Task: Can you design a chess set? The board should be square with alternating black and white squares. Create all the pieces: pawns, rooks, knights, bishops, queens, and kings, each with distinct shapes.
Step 4059:
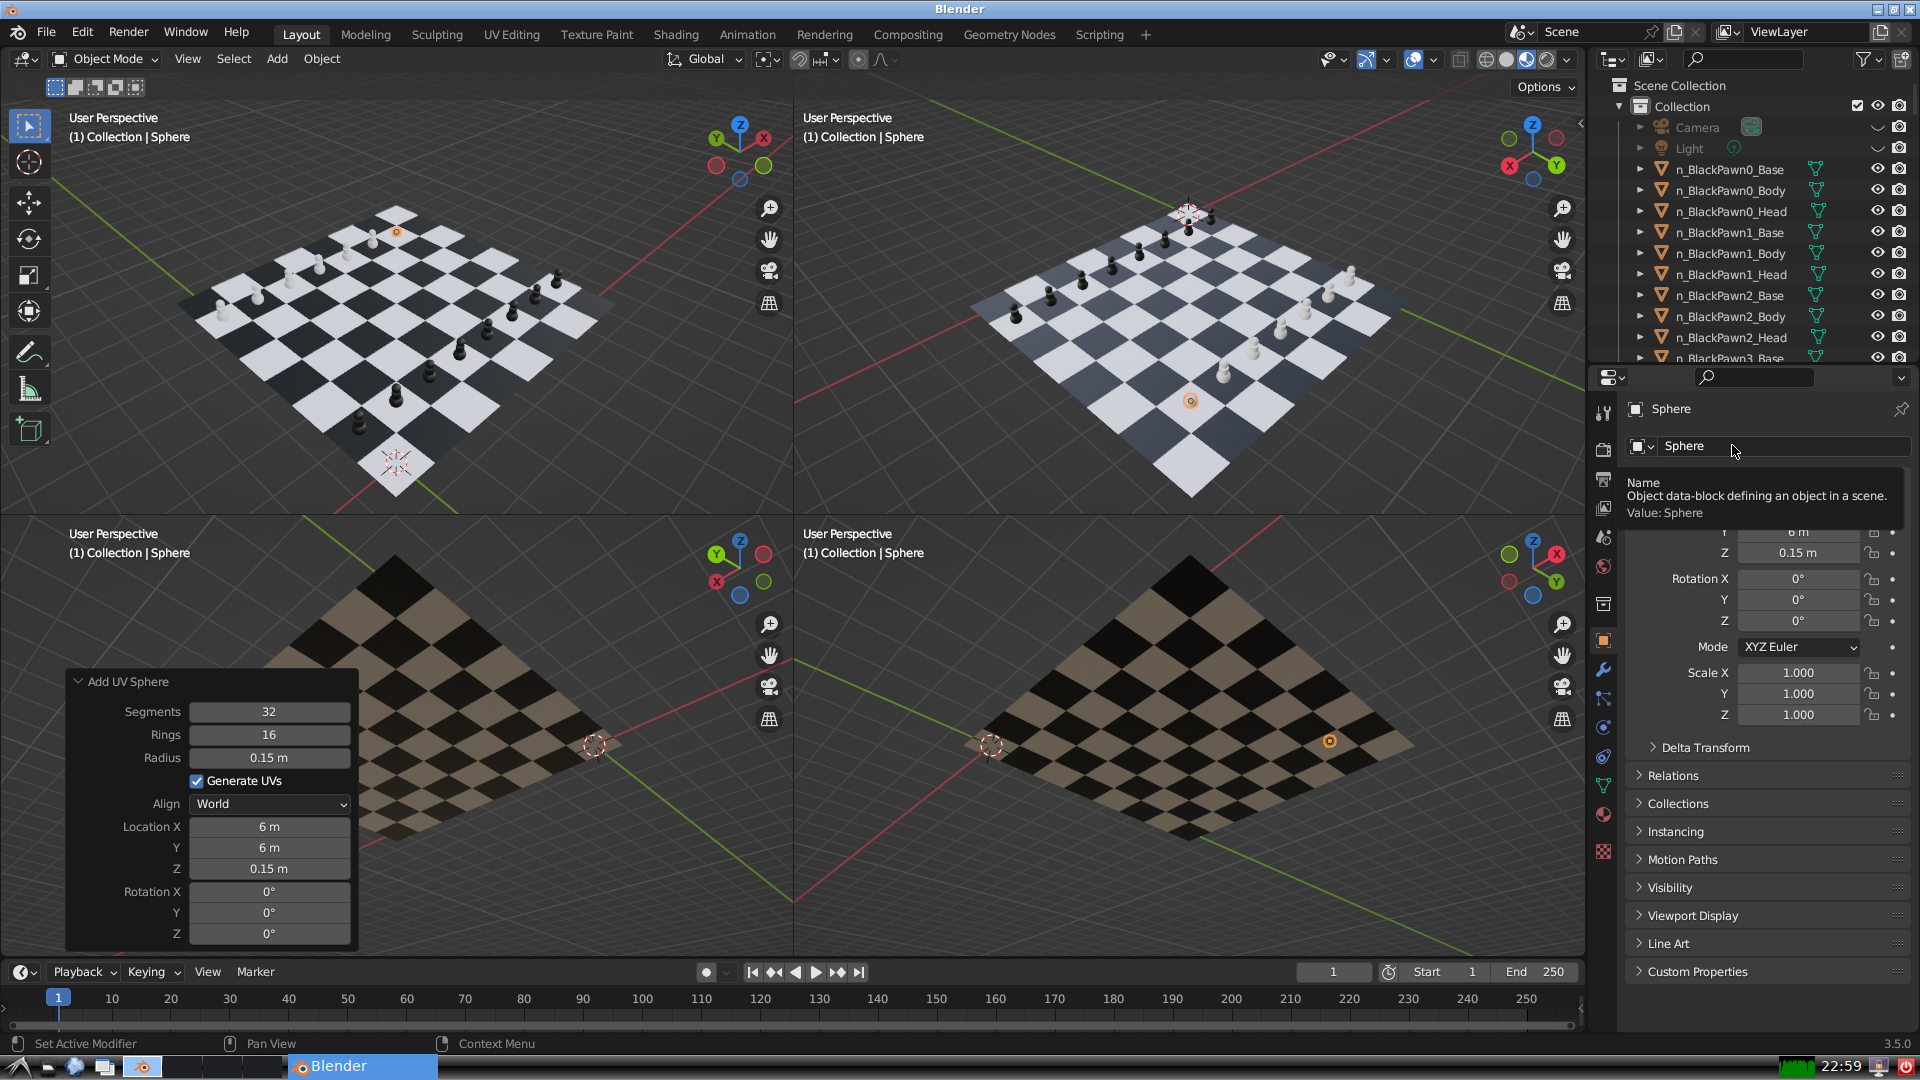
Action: click: no